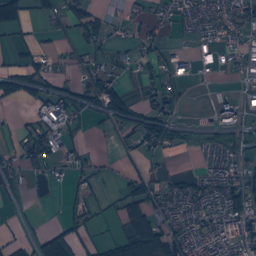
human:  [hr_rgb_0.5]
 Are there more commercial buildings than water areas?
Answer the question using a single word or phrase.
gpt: yes

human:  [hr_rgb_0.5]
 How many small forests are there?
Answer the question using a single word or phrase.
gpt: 29

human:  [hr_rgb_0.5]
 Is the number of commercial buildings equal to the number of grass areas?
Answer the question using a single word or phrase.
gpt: no

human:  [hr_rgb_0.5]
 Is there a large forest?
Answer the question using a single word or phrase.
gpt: yes

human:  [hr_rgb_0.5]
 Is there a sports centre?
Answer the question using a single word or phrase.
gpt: yes

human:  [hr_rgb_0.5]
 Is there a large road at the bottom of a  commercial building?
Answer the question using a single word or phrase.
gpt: no

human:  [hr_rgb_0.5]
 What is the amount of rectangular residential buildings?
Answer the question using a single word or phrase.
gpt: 2148

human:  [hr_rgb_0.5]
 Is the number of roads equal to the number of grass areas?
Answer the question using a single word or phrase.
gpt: no

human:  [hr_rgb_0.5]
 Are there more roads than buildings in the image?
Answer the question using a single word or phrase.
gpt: no

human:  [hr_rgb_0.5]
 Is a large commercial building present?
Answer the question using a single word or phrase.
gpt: no

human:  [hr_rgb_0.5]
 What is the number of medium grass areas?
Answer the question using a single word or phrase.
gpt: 60

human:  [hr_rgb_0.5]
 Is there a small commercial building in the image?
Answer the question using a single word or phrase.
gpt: yes

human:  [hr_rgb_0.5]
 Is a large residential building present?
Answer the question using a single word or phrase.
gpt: yes

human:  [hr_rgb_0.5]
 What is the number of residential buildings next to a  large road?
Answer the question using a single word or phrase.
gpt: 0

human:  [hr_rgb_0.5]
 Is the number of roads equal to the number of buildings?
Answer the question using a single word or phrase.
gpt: no

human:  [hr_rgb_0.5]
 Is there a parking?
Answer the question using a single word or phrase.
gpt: yes

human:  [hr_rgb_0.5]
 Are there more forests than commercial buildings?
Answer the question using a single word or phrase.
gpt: yes

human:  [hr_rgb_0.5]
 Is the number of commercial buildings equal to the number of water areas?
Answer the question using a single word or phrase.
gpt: no

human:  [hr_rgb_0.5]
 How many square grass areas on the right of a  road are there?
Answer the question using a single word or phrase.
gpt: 2

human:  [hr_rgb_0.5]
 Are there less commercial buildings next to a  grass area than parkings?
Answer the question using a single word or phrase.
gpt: no

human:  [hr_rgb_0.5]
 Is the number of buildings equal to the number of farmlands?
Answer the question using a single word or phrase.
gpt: no

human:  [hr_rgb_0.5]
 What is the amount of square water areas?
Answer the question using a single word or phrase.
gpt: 10

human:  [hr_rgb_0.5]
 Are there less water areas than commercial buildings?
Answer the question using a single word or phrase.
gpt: yes

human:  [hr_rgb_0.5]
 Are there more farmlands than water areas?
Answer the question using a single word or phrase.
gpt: yes

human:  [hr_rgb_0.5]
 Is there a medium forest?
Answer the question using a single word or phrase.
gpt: yes

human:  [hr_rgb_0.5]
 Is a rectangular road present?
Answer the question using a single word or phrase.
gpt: no

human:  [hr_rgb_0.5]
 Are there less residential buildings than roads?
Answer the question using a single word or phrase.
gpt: no

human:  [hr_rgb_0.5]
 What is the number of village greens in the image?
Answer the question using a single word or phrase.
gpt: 2

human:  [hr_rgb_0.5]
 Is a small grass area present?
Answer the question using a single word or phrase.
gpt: yes

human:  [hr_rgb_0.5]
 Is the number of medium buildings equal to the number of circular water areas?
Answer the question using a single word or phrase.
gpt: no

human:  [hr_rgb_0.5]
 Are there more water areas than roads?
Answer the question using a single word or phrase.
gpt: no

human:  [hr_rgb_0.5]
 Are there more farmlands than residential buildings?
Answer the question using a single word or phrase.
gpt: no

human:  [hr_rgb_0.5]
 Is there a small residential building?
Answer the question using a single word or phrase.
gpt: yes

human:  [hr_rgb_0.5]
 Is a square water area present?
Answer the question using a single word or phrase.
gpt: yes

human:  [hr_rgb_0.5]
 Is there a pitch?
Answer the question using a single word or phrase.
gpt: yes

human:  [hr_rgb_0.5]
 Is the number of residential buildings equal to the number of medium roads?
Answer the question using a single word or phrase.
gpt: no